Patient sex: M
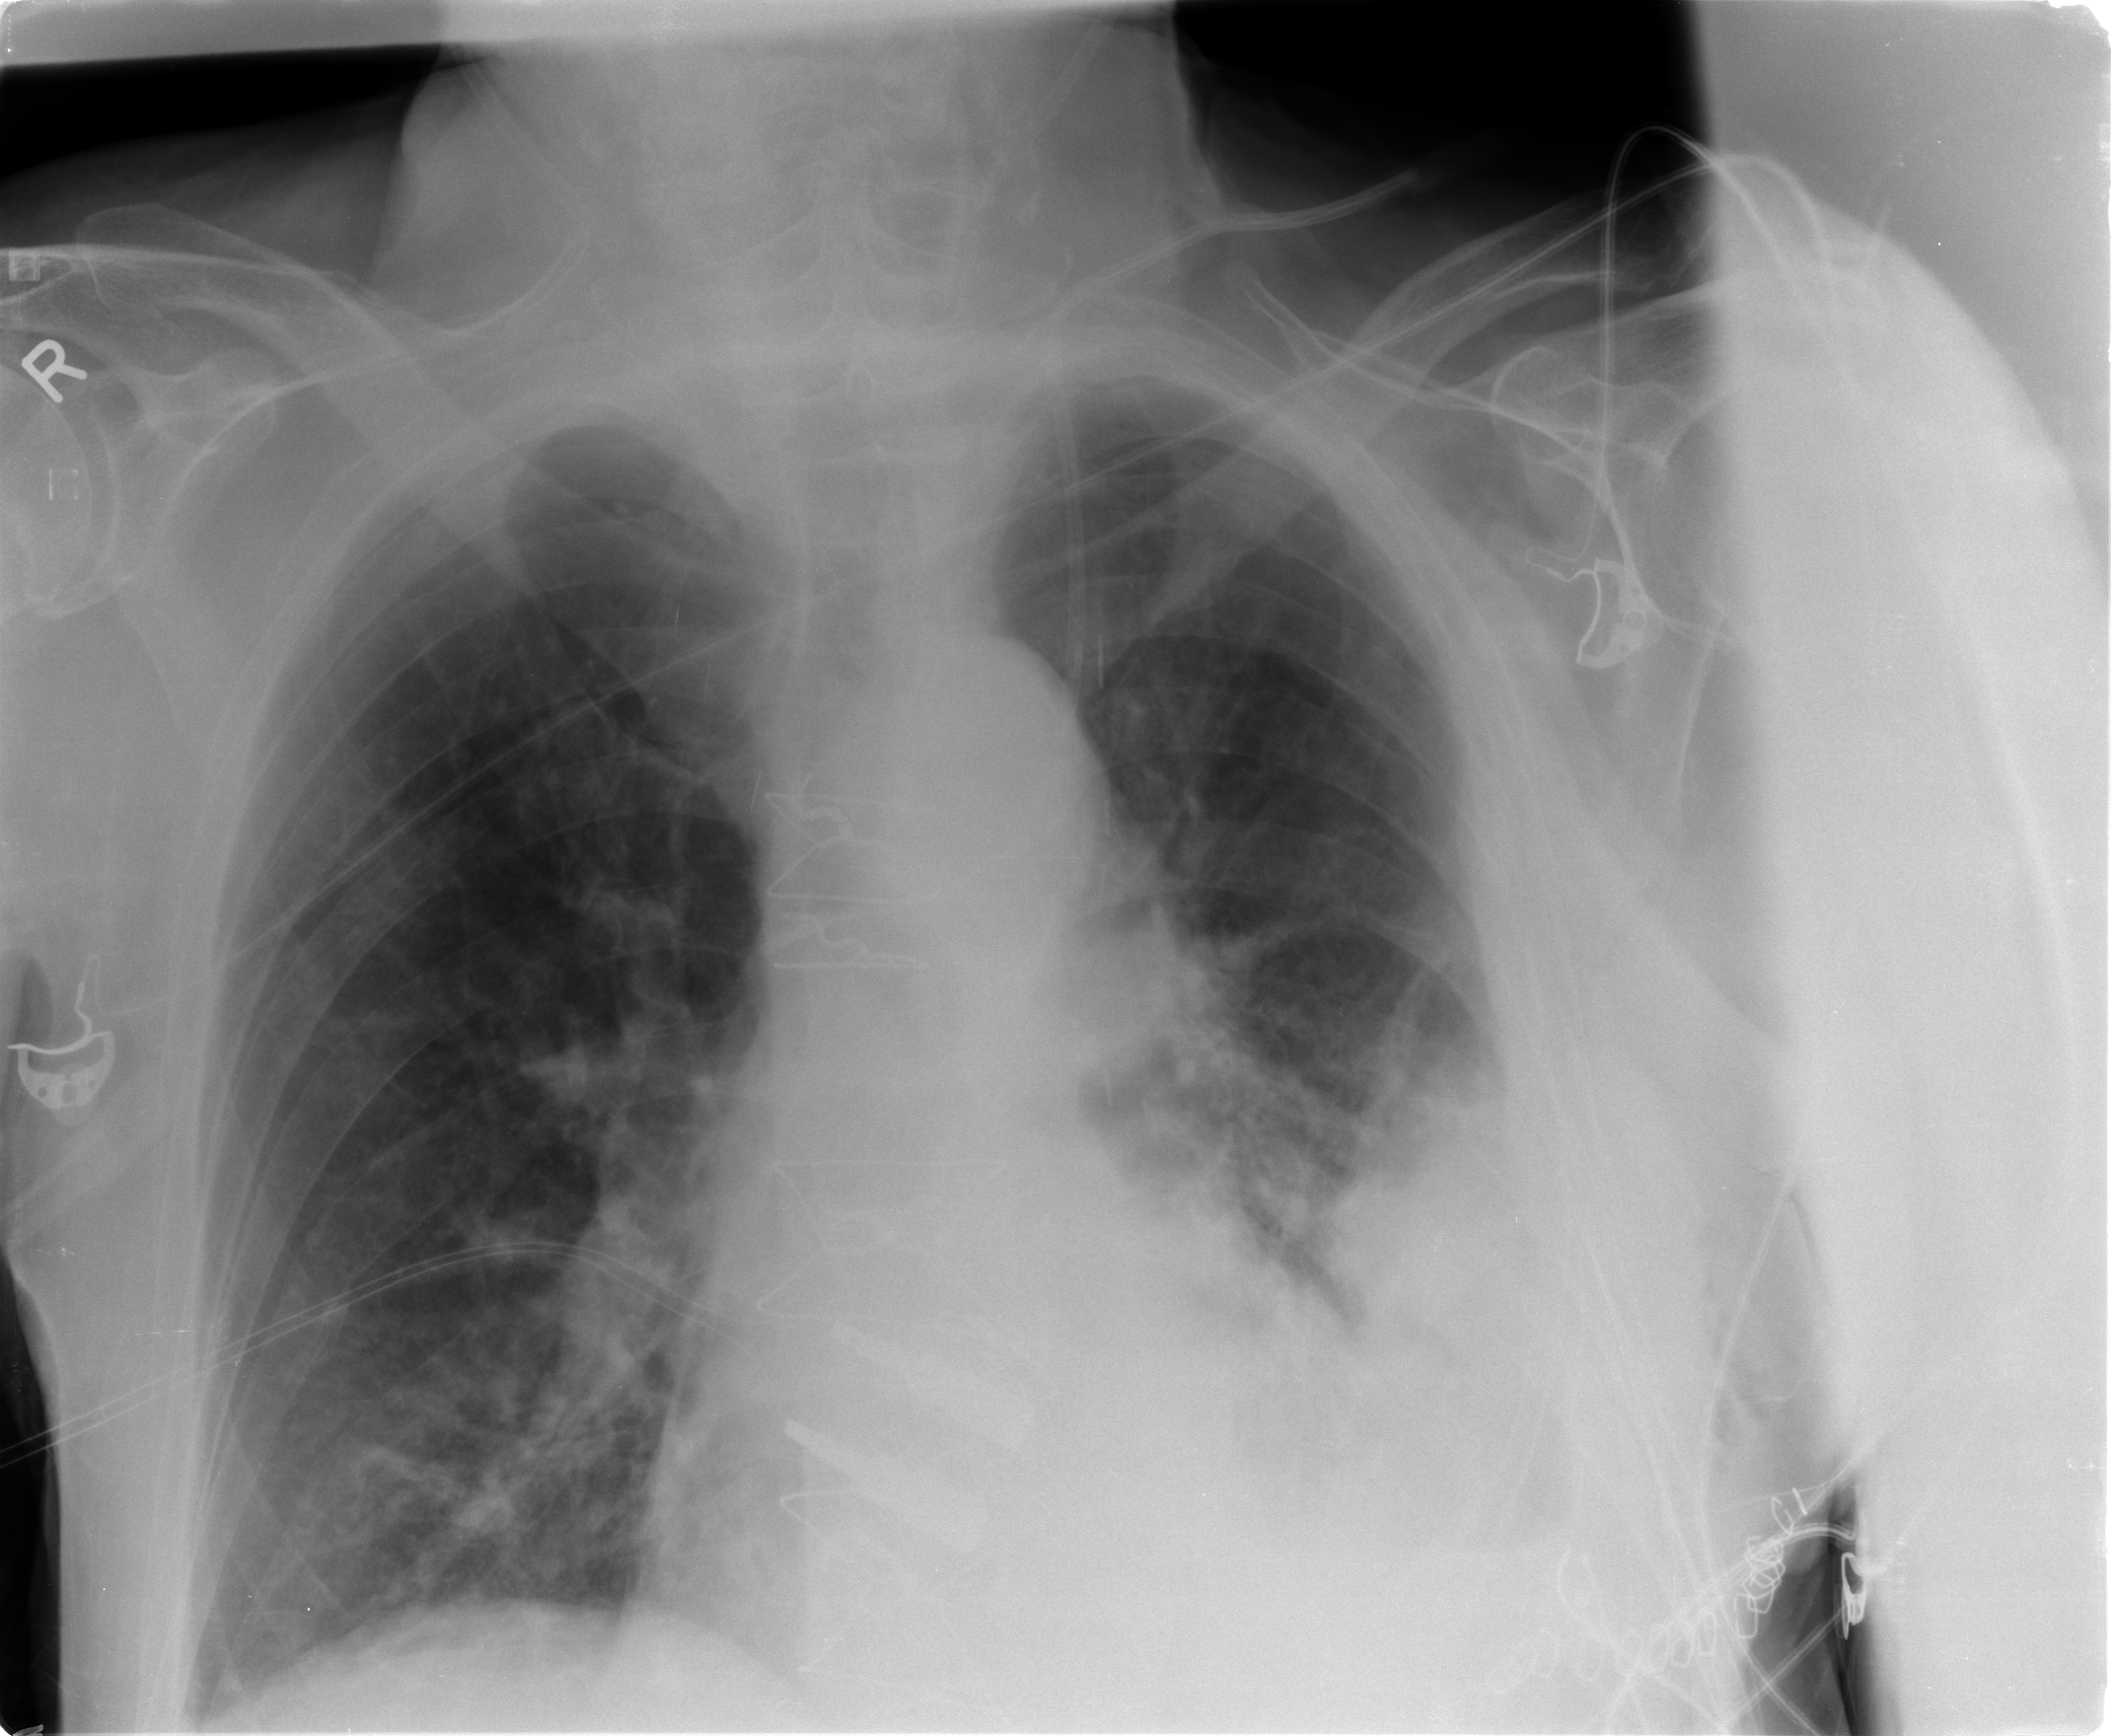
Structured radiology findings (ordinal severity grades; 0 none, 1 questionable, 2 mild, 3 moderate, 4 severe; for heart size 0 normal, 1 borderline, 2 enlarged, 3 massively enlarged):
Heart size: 1
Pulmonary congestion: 2
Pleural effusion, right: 0
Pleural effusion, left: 3
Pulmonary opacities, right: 0
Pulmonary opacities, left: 2
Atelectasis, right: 2
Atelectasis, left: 2